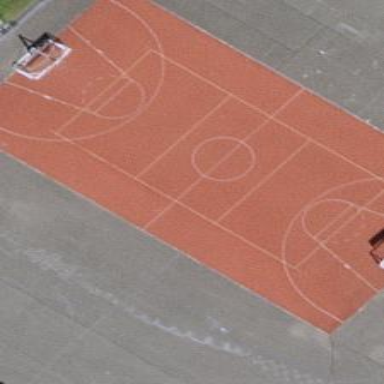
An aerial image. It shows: Basketball court on pitch.